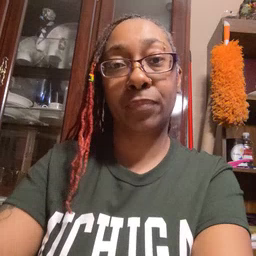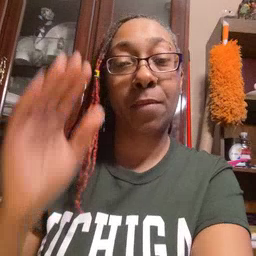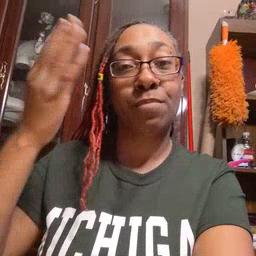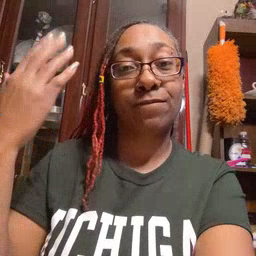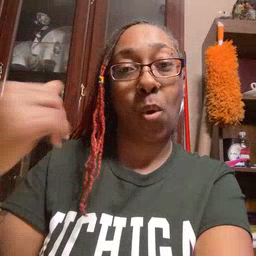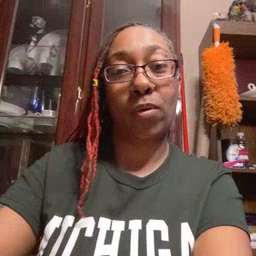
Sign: before